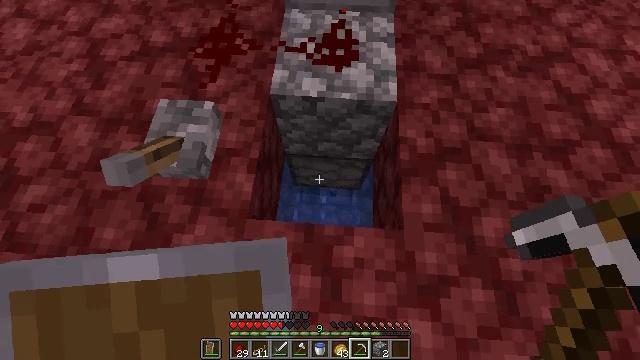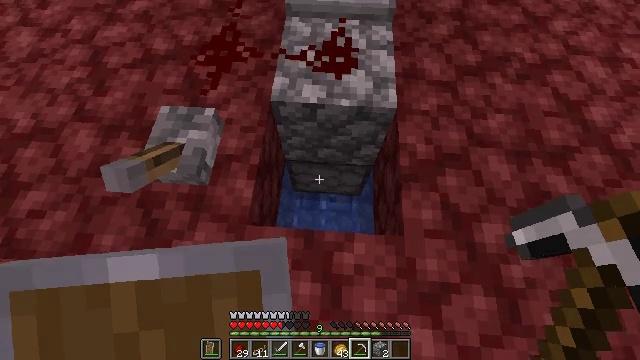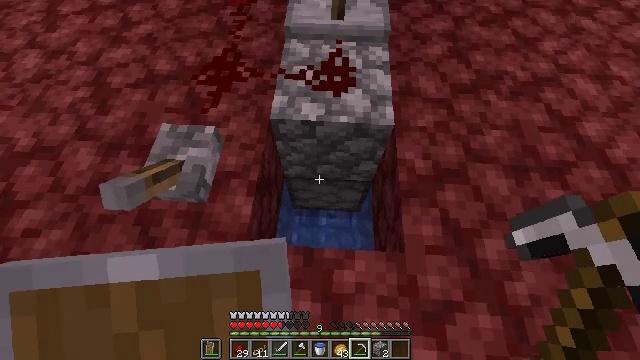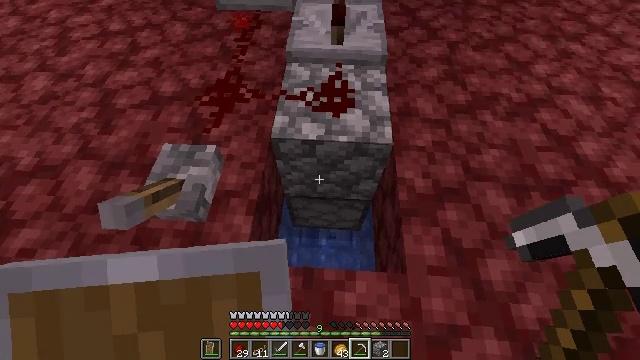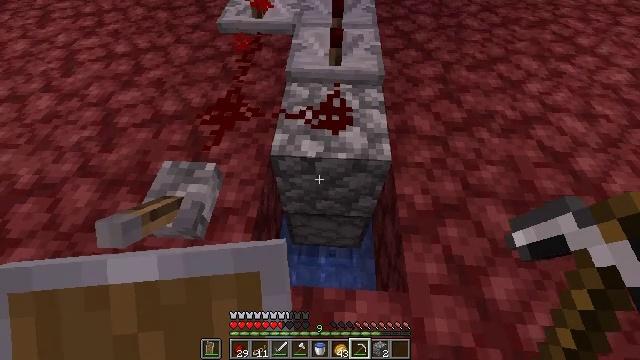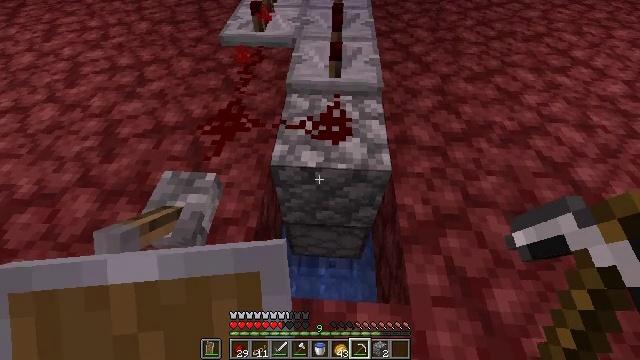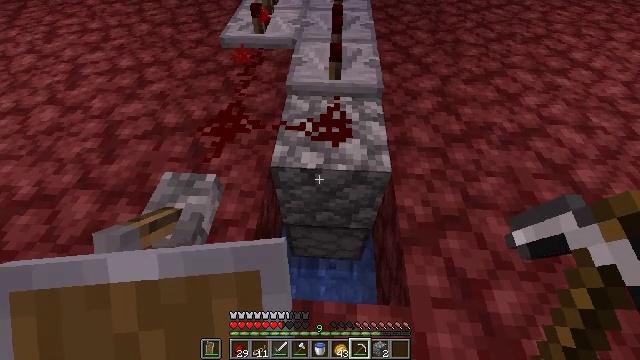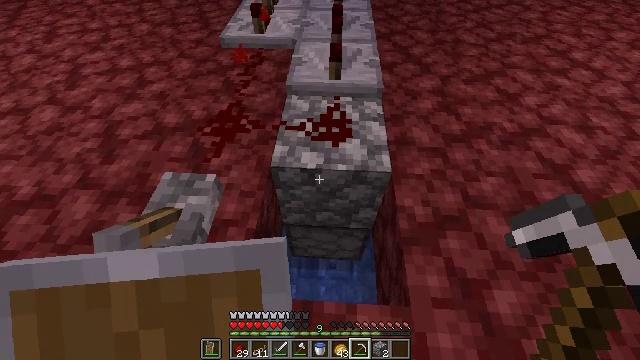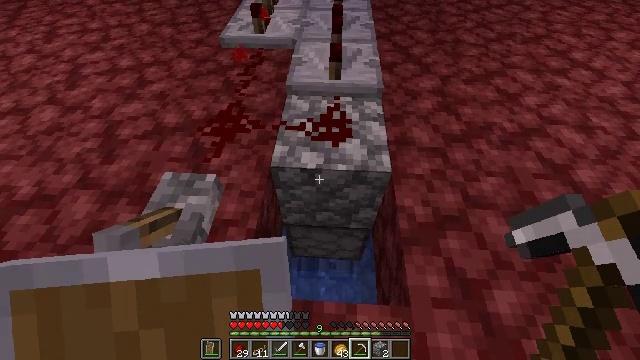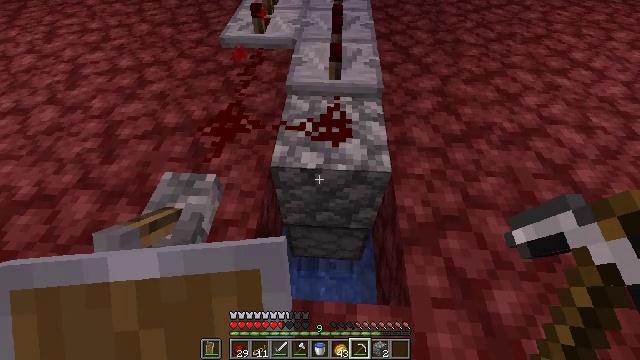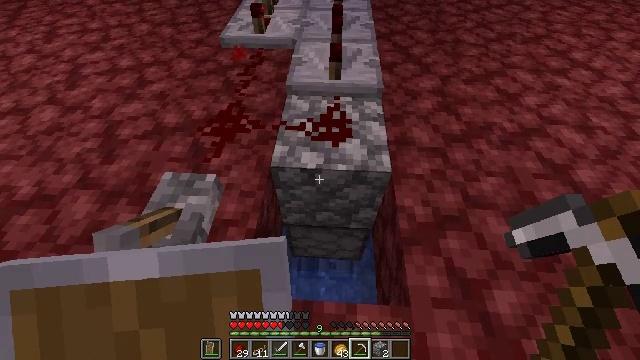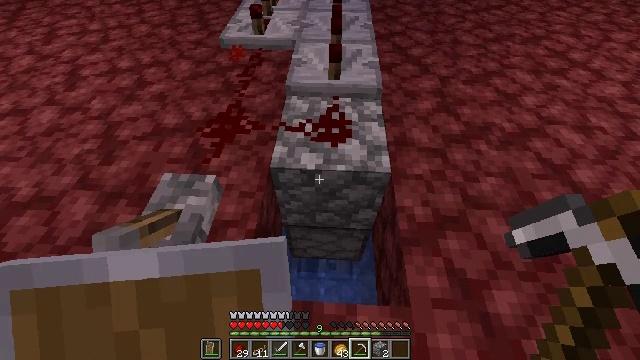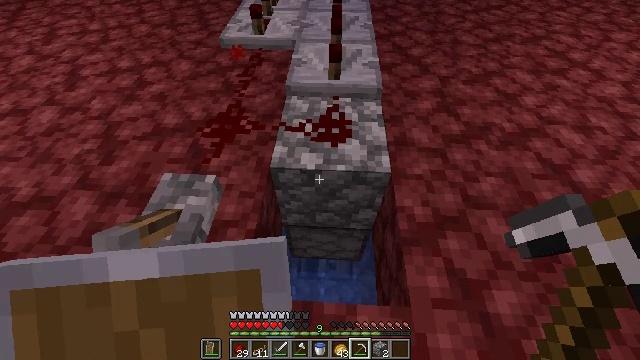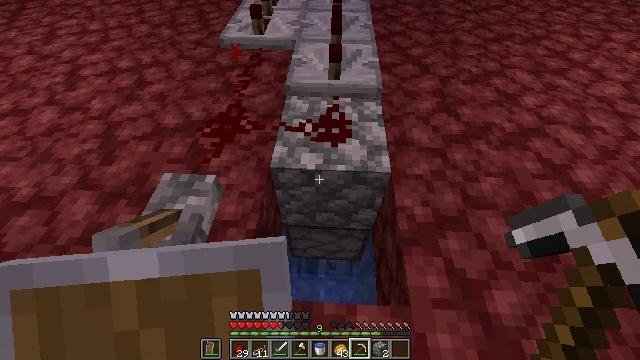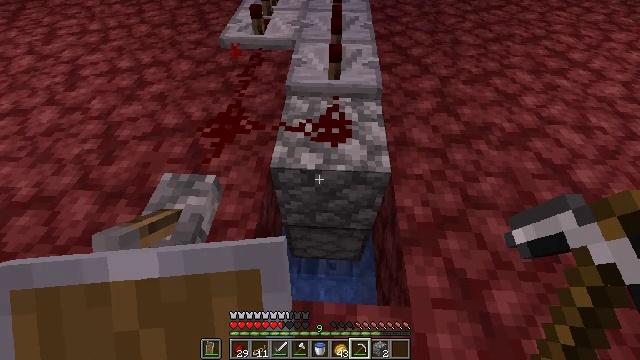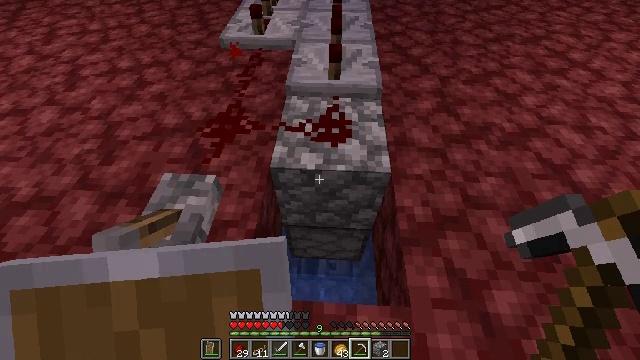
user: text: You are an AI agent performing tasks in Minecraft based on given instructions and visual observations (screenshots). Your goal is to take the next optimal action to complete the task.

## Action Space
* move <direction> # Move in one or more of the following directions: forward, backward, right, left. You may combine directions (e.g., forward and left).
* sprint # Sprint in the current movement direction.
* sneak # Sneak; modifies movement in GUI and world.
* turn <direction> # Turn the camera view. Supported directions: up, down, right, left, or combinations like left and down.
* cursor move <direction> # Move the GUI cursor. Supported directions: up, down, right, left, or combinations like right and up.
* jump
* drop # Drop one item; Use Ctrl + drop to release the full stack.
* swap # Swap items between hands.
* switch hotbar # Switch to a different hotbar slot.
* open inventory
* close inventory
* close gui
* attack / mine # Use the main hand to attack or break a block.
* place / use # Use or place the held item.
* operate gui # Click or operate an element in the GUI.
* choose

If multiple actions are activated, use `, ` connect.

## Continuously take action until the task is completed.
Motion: motion action
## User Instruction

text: Retrieve the redstone wire by breaking it.
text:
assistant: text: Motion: turn up
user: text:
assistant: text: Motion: turn up
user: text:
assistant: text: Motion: turn up
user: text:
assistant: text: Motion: turn up
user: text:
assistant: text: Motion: turn up
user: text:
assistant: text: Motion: no_op
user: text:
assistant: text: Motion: no_op
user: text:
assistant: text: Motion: no_op
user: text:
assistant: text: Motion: no_op
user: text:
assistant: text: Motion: no_op
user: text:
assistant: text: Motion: no_op
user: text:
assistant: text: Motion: no_op
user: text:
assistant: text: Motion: no_op
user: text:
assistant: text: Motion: no_op
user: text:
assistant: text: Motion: no_op
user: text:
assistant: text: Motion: no_op
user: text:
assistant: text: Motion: no_op
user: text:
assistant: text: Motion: no_op
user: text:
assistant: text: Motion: no_op
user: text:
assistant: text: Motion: no_op
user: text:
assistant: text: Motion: no_op
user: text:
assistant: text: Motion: no_op
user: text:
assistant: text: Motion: no_op
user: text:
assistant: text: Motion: no_op
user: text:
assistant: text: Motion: no_op
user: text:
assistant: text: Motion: no_op
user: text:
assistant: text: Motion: no_op
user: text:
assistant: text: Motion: no_op
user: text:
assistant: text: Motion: no_op
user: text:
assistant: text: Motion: no_op